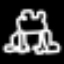
Label: frog